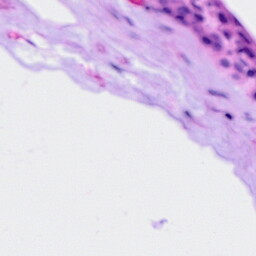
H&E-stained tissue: Ovarian